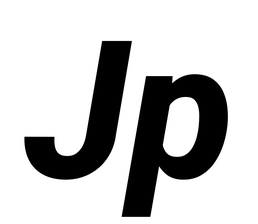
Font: Roboto-Italic_ExtraBold_Italic